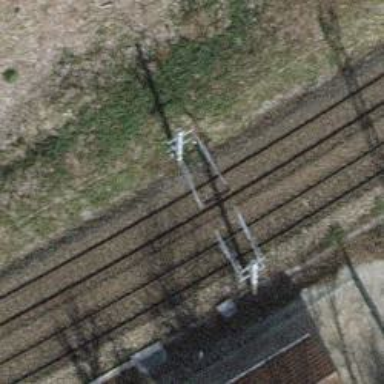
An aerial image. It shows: Railway track with contact lines for electrification.